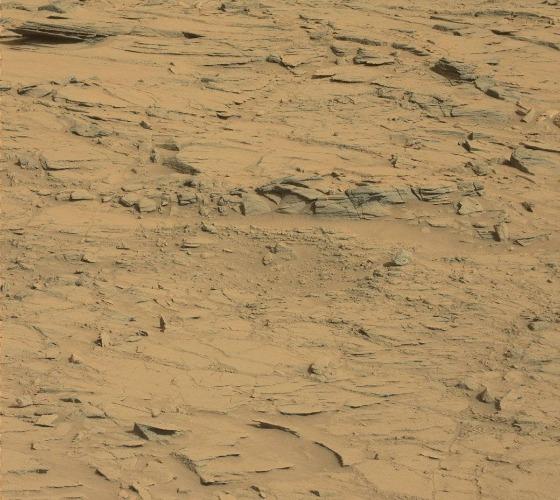
Terrain classes present: Bedrock, Rock, Shadow